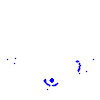
Particle: proton